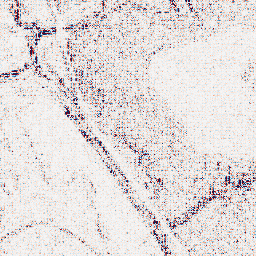
Category: wavelet
Decomposition family: wavelet_dwt
Decomposition parameters: wavelet: sym4
level: 1
Upsampling method: sinc_blackman
Upsampling parameters: scale: 2
kernel_size: 4
Upsampling scale: 2